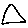
Label: triangle